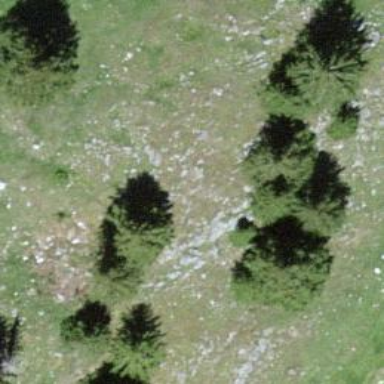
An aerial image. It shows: Forest area.